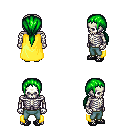
a pixel art fantasy rpg character, male body template, skeleton, yellow cape, teal pants, green ponytail hairstyle, ghillies, four views (front, back, left, right), 2x2 character sprite sheet, small pixel art, hard edges, no anti-aliasing